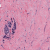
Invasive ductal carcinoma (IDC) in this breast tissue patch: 1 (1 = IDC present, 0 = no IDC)